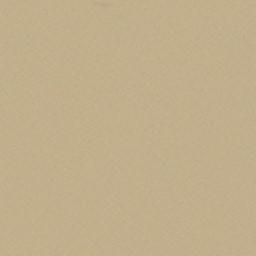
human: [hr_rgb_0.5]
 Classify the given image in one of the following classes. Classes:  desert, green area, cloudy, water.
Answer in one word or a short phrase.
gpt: desert